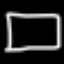
Label: square